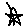
Label: star